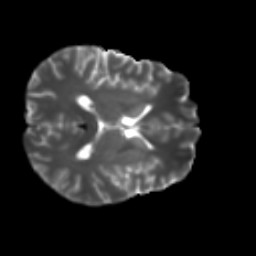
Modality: T2w
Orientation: axial
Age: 28
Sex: male
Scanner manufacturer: ge
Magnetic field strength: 3 T
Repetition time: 7.8 s
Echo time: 0.0608 s